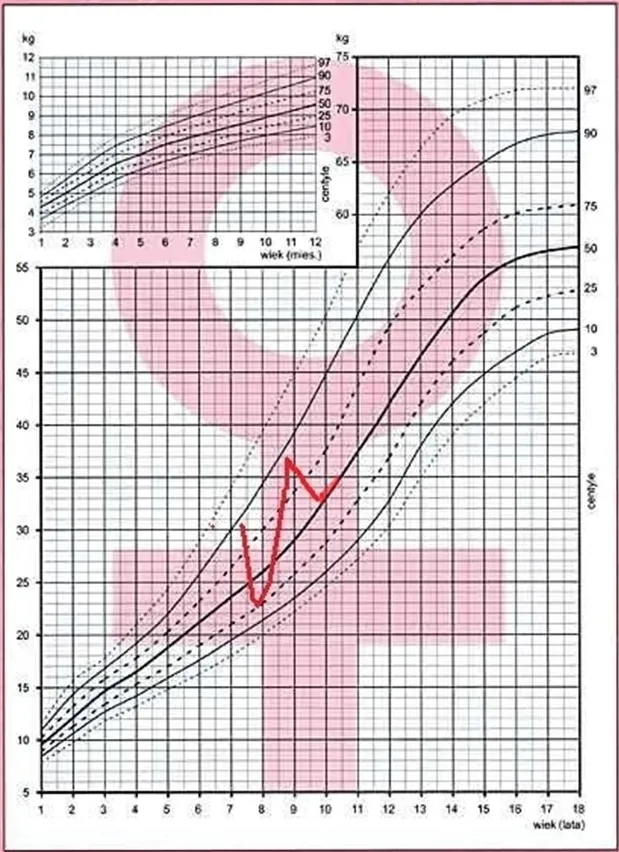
Body mass chart of the patient with cyclic Cushing's disease.
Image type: chart (chart)